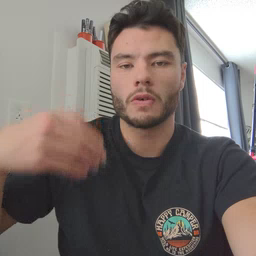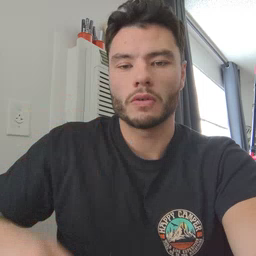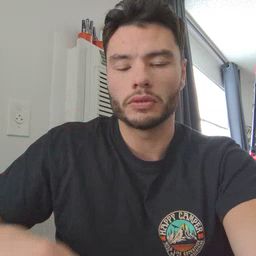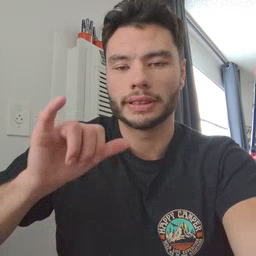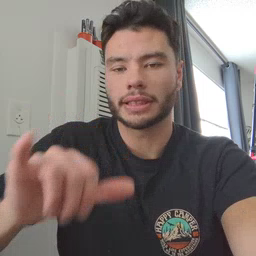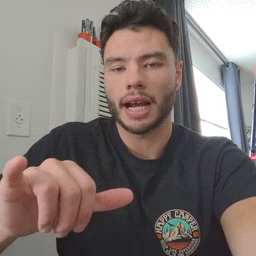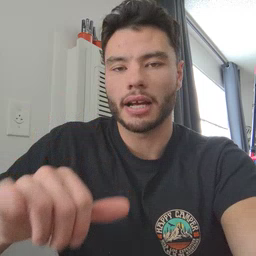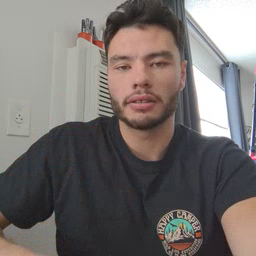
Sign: stay